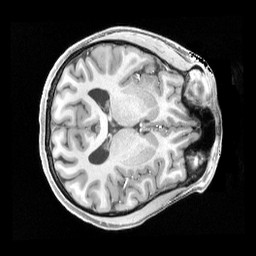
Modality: T1w
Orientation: axial
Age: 23
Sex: female
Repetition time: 2.4 s
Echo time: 0.00222 s